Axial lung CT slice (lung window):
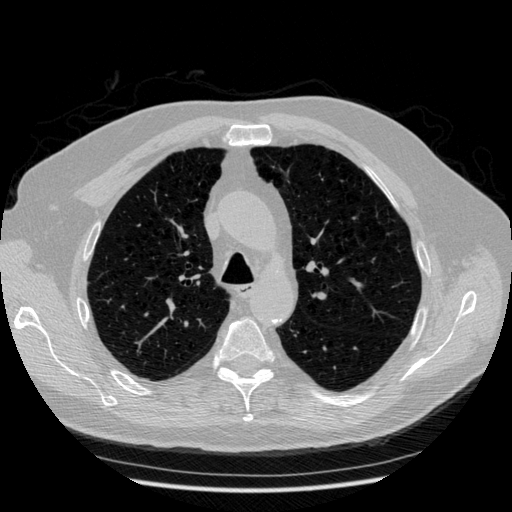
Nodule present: no